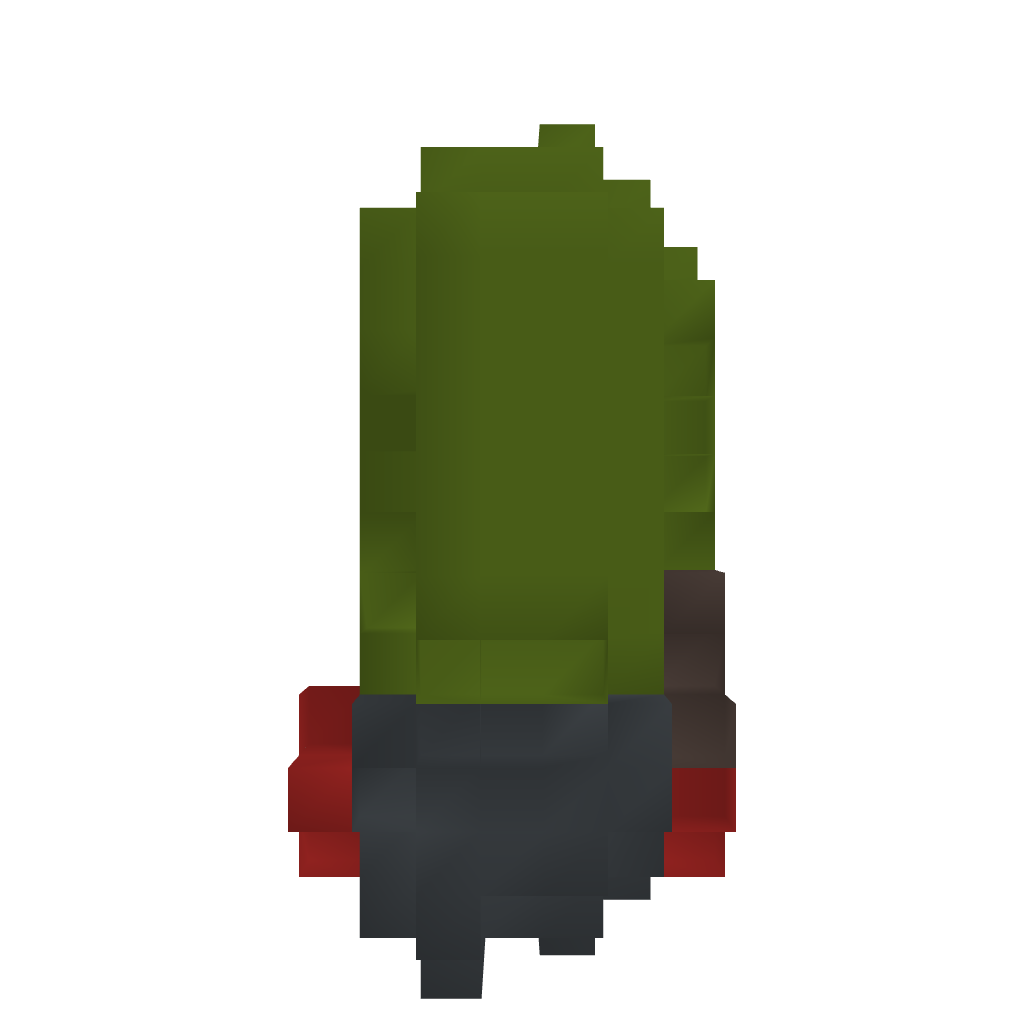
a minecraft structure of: Long Range Cannon (5-10 Module)